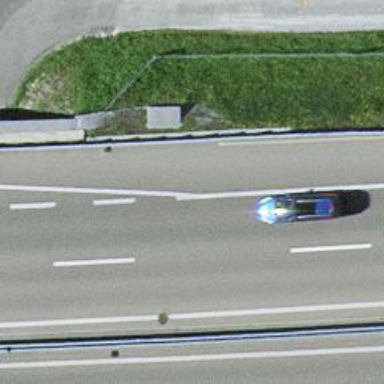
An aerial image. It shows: Motorway bridge with asphalt surface.